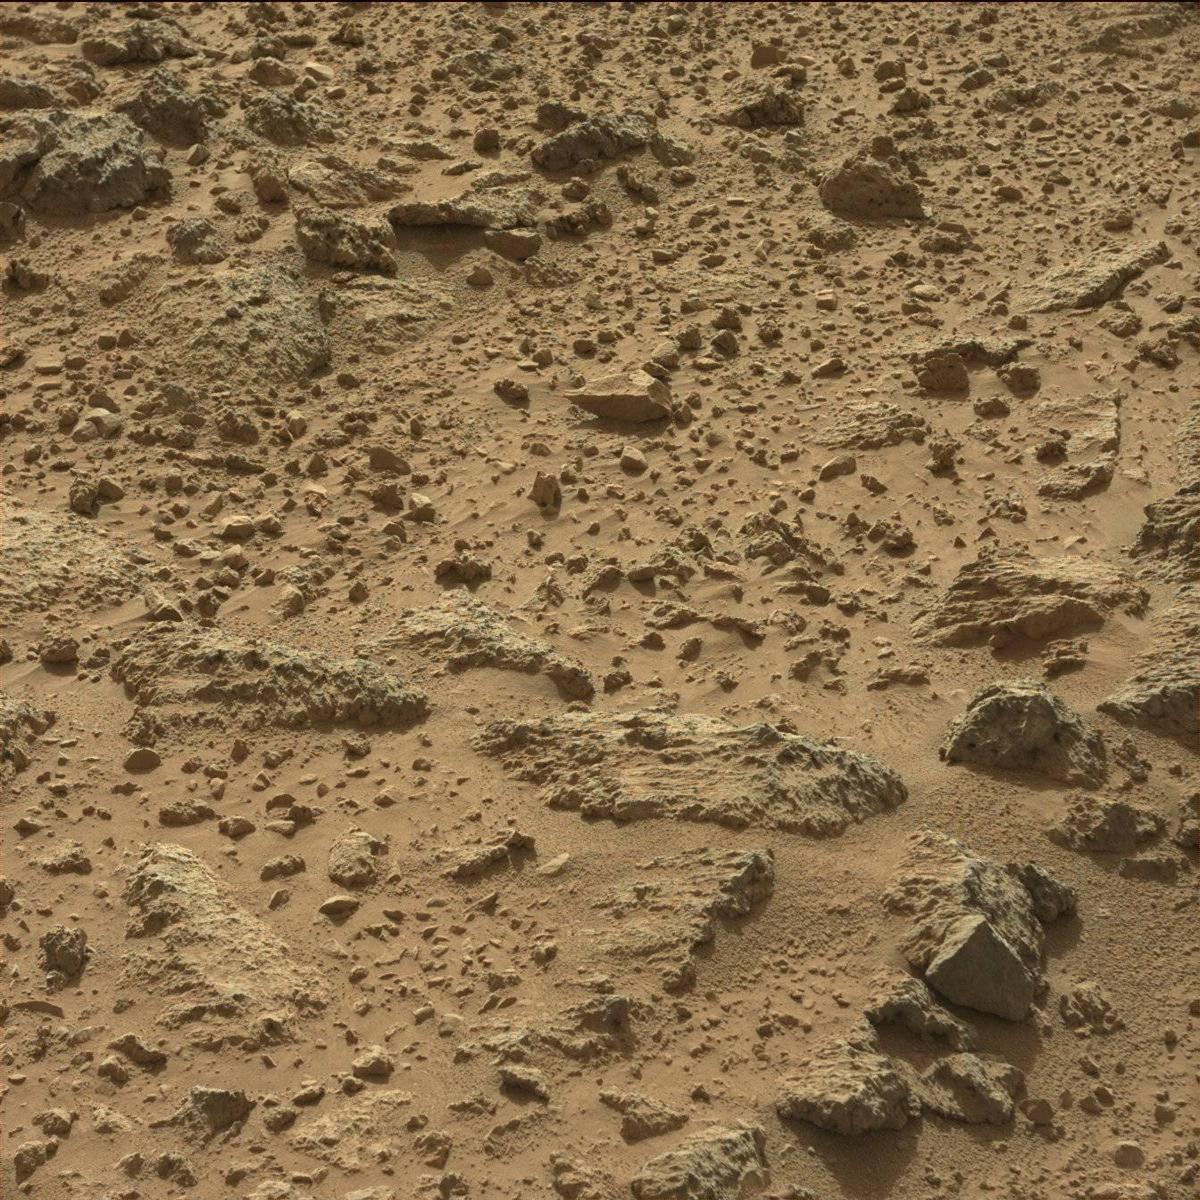
Terrain classes present: Bedrock, Rock, Sand / Soil